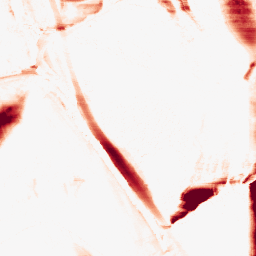
Category: morphological
Decomposition family: morphological_ellipse
Decomposition parameters: operation: opening
width: 5
height: 50
Upsampling method: quintic
Upsampling parameters: scale: 8
Upsampling scale: 8